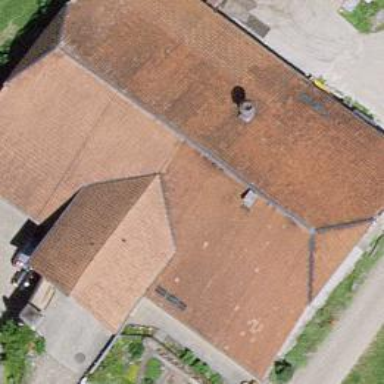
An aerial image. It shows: Farm building.